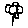
Label: flower